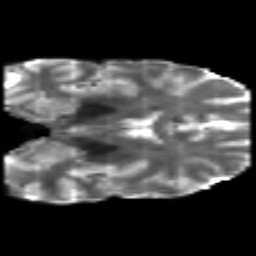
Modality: T2w
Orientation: coronal
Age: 29
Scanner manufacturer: philips
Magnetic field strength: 3 T
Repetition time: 8.6 s
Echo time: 0.127 s